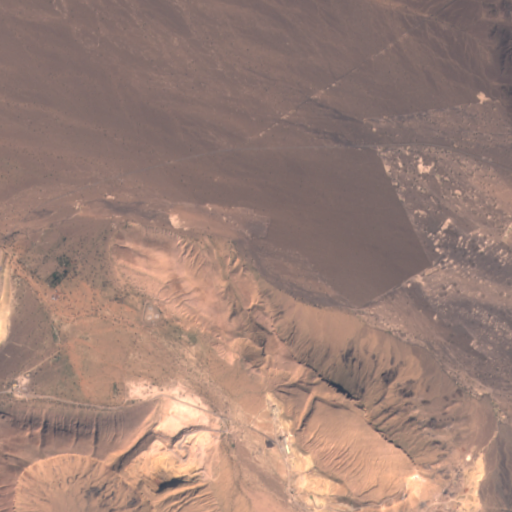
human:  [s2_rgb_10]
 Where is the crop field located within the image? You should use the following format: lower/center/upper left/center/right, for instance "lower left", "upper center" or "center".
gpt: The crop field is located in the center left of the image.
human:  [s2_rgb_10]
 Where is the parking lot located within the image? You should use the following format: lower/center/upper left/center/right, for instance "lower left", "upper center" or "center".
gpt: The parking lot is located in the lower right of the image.
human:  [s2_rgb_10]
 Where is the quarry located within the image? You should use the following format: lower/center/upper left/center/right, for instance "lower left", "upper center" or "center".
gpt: The quarry is located in the lower of the image.
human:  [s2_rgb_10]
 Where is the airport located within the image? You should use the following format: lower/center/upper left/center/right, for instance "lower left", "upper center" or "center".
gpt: There is no airport in the image.